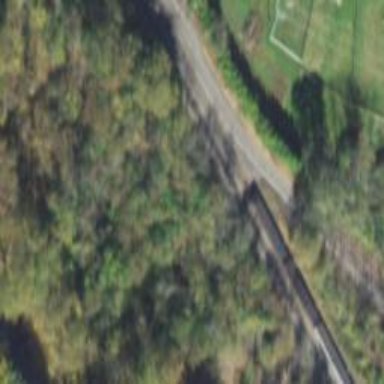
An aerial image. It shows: Railway spur service.